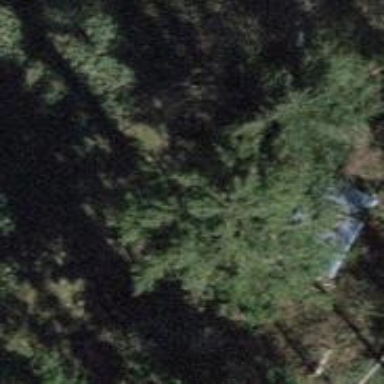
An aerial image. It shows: Cabin is depicted in the image.